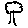
Label: tree